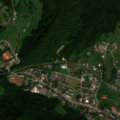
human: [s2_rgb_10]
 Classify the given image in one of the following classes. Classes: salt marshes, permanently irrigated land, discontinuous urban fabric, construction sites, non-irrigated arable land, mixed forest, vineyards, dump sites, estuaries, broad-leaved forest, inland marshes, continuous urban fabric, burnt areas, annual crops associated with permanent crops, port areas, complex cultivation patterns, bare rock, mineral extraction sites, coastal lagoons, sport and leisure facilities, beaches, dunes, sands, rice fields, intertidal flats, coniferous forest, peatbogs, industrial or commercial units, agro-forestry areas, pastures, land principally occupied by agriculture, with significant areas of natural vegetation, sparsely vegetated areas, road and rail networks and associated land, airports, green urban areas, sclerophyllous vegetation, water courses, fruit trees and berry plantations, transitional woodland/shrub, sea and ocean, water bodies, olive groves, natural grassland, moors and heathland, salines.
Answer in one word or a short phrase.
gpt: discontinuous urban fabric, non-irrigated arable land, pastures, broad-leaved forest, mixed forest